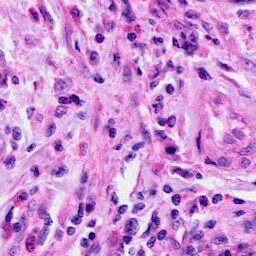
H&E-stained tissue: Cervix